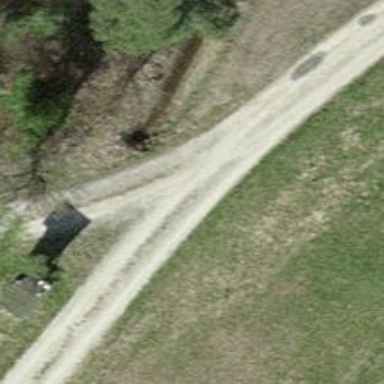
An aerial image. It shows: Track with pebblestone surface and grade 4 track type.